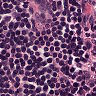
Metastatic tissue present: no